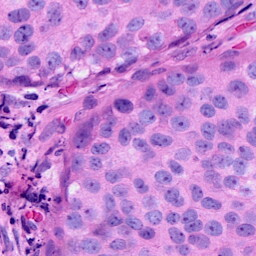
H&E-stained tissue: Breast